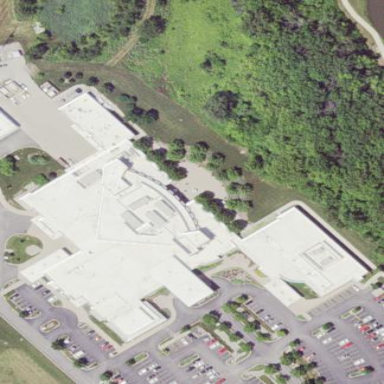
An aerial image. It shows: Healthcare facility identified as hospital.